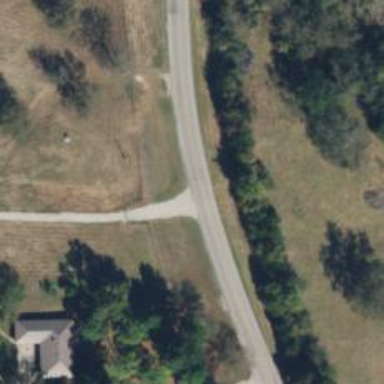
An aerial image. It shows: Secondary road.